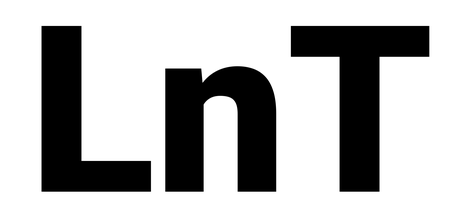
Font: Roboto_Black